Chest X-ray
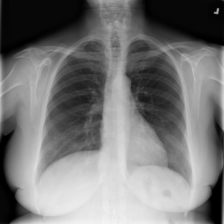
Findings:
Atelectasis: negative
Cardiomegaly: negative
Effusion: negative
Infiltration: negative
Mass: negative
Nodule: negative
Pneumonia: negative
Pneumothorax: negative
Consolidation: negative
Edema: negative
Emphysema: negative
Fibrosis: negative
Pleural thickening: negative
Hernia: negative